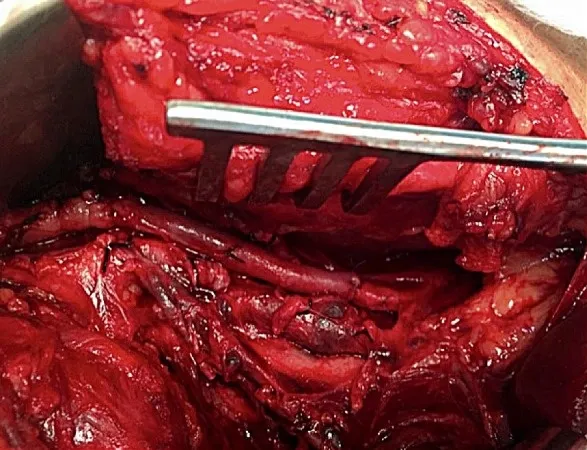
Apos a resseccao do segmento afetado, foi realizada interposicao de enxerto com veia safena reversa ipsilateral.
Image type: medical_photograph (other_medical_photograph)